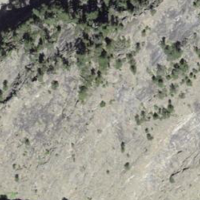
EUNIS habitat code: 43
Species observed at this site:
Graphosoma italicum